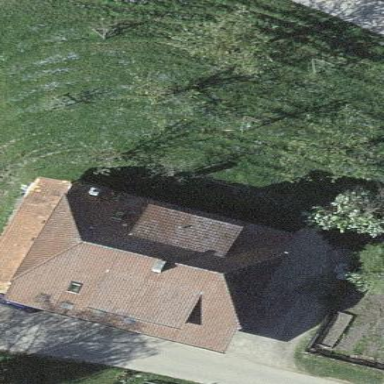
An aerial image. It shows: Barn.